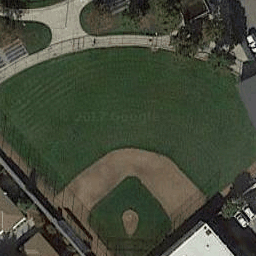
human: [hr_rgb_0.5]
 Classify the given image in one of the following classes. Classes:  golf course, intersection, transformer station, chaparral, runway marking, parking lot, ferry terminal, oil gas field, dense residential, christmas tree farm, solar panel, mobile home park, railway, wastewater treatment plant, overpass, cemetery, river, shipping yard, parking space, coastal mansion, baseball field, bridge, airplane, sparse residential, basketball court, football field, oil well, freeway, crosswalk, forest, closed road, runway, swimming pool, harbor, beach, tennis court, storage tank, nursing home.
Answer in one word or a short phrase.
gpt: baseball field